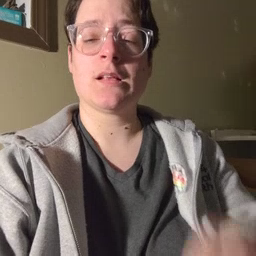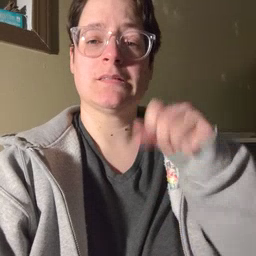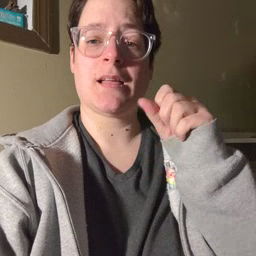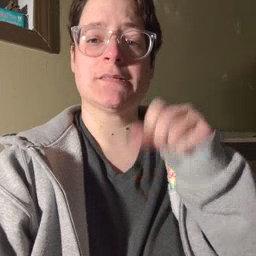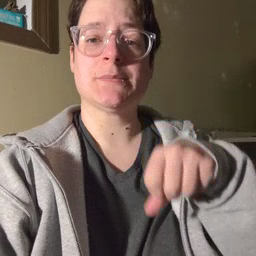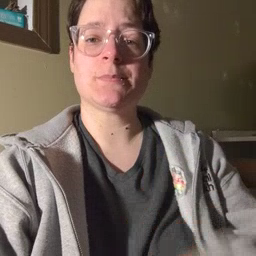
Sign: yes